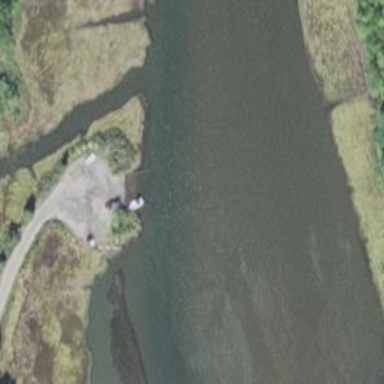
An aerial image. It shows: Slipway on leisure land.